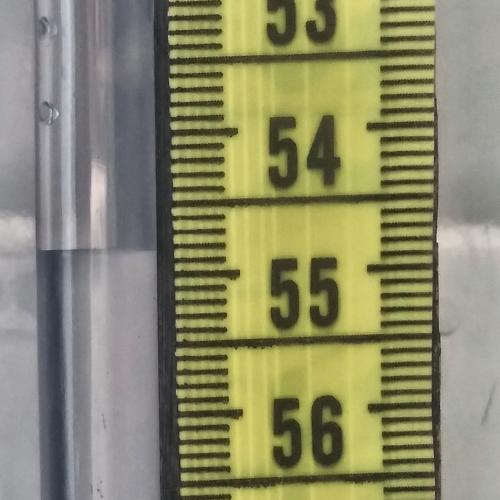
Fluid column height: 54.8 cm